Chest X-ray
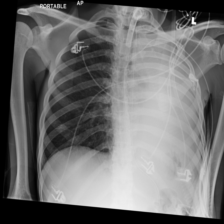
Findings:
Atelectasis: positive
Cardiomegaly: negative
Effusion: negative
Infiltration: negative
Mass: negative
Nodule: negative
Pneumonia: negative
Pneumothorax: negative
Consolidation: negative
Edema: negative
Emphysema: negative
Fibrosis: negative
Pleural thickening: negative
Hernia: negative